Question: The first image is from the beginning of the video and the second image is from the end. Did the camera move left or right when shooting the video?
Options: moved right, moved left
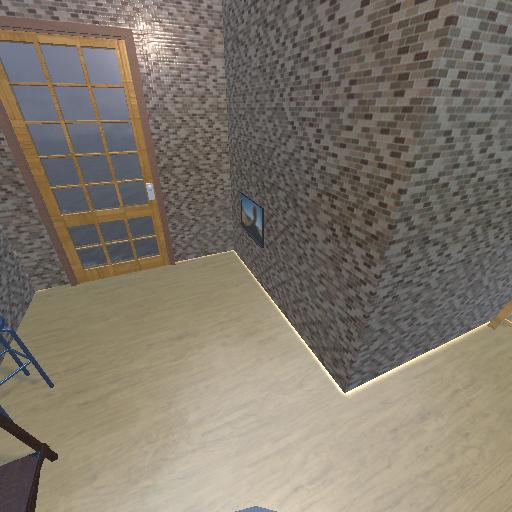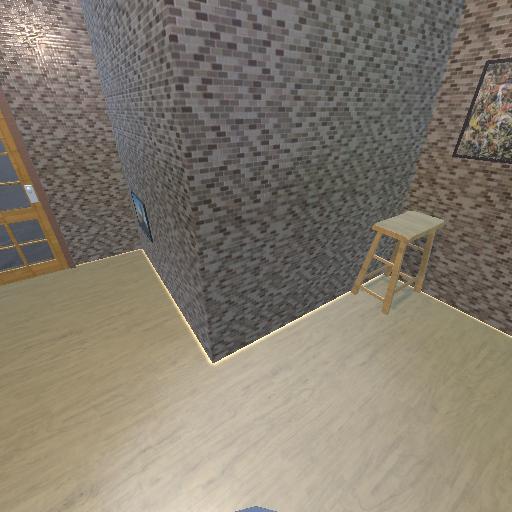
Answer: moved right